Question: All of my test classes were working perfectly fine, then all of a sudden the following error happened. I would appreciate any help. Thanks!

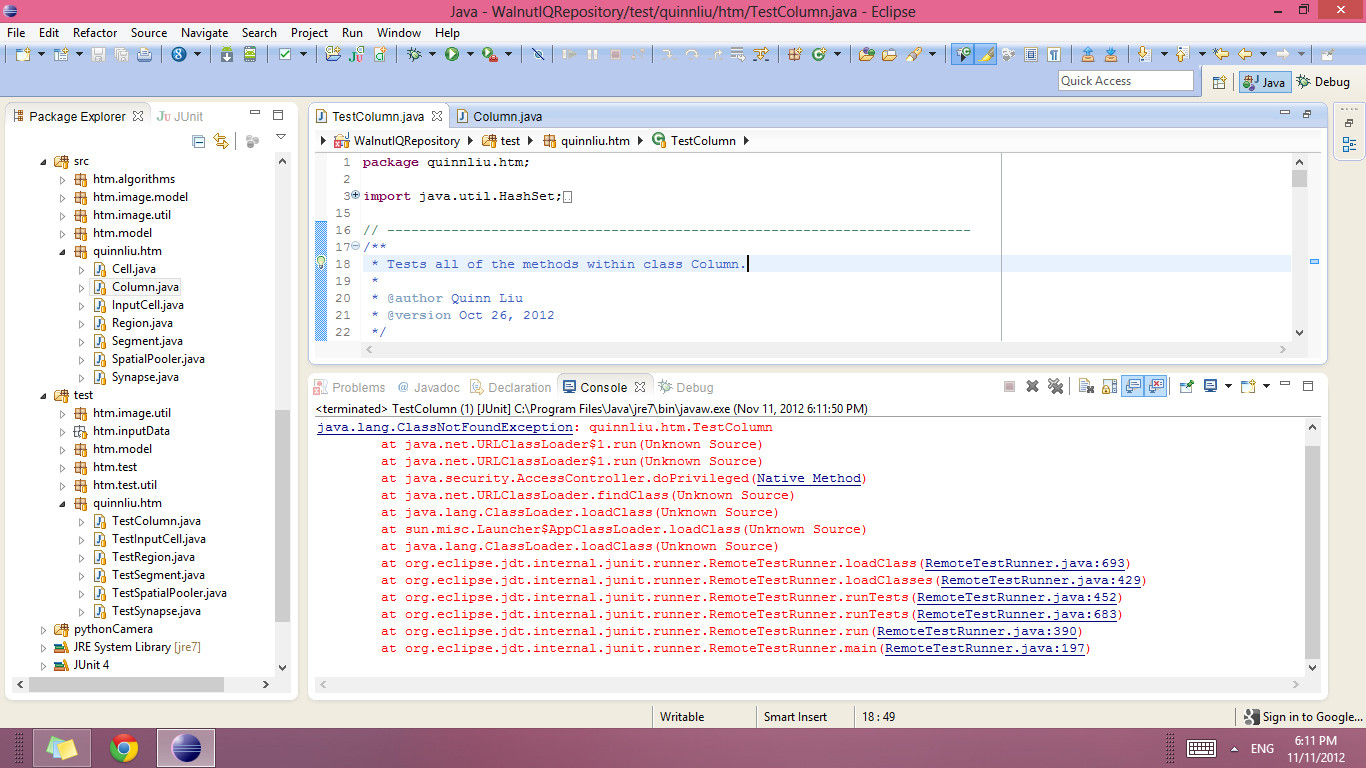
Answer: Sometimes eclipse does this and if you force a clean and rebuild it fixes the problem.